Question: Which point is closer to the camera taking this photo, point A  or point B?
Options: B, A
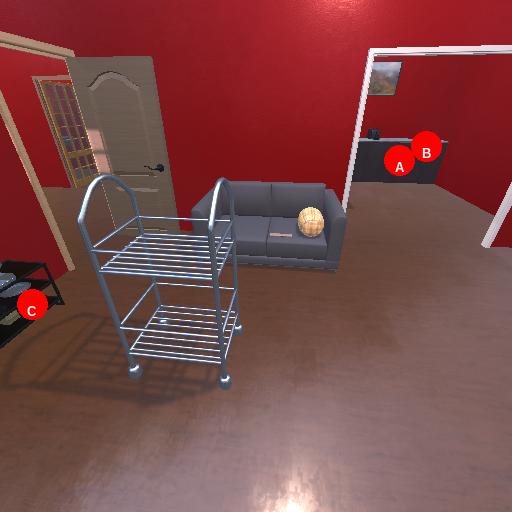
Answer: B